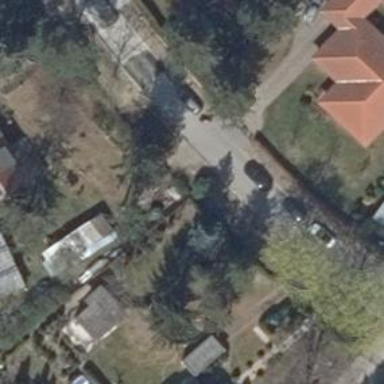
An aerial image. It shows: Driveway.